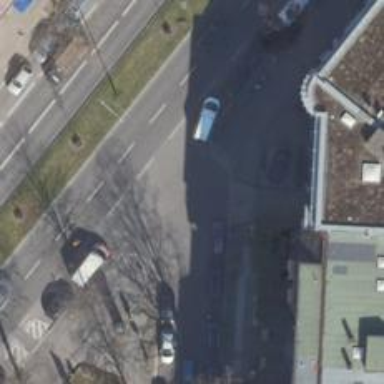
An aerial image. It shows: Unmarked crossing on the road.